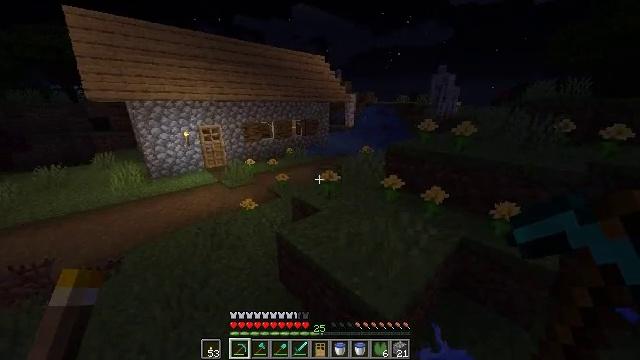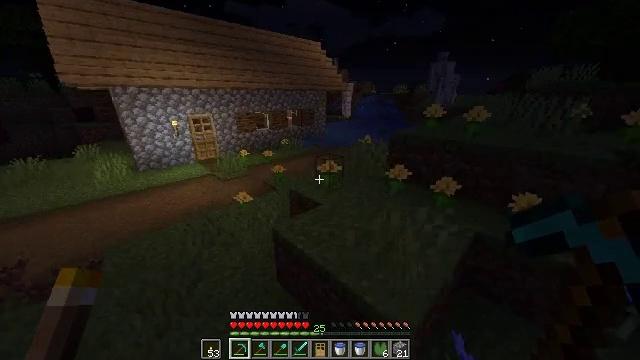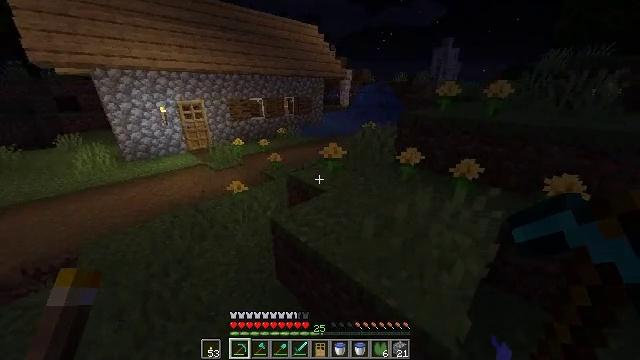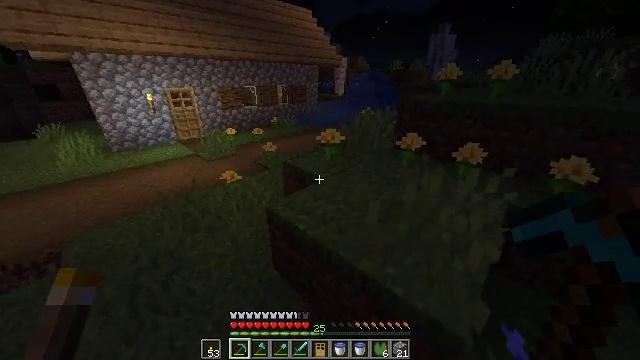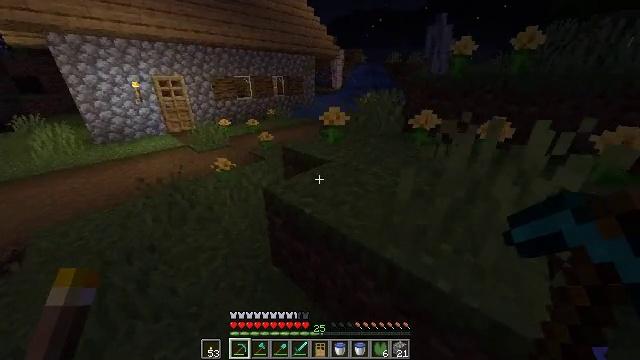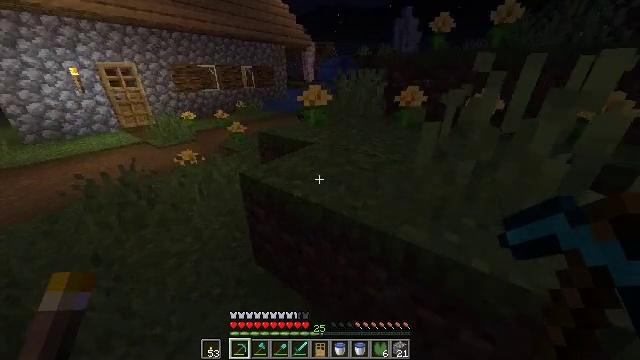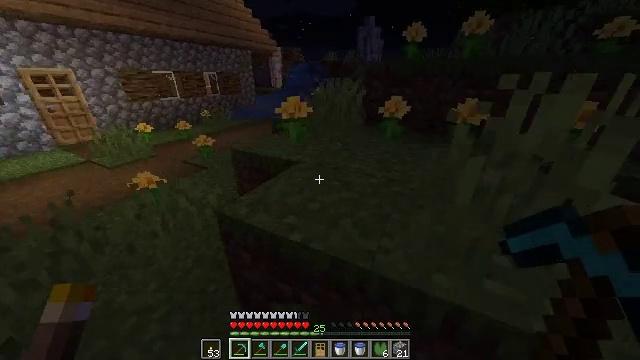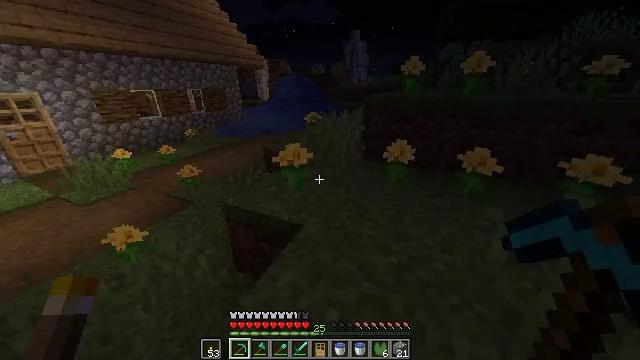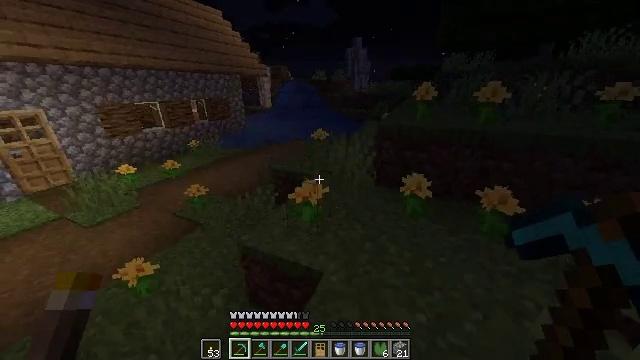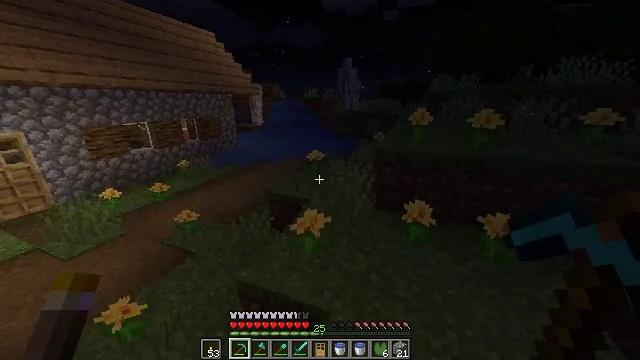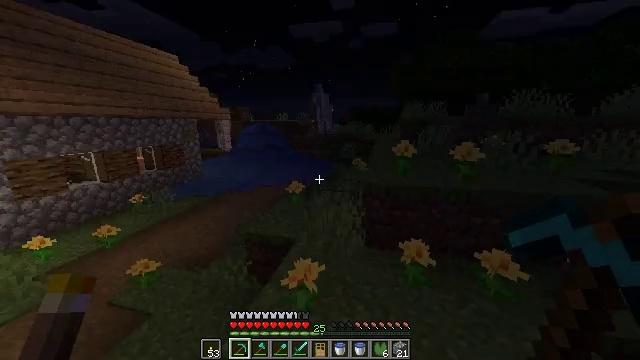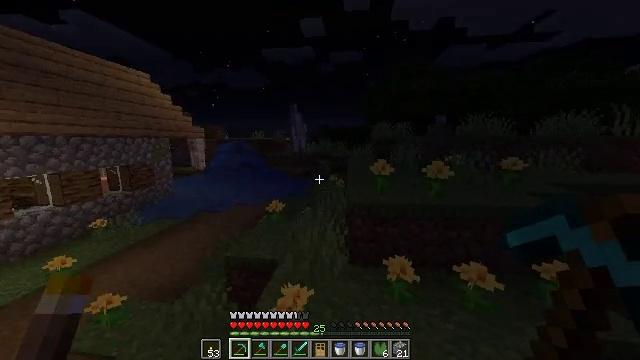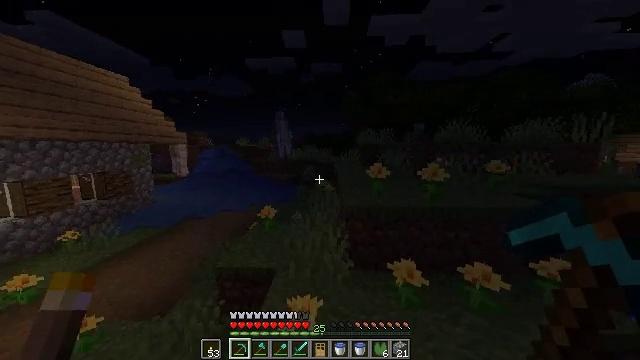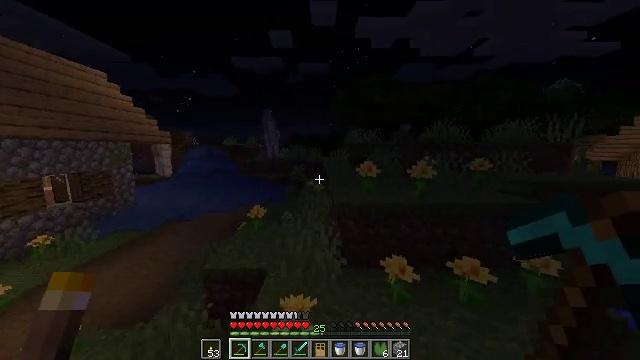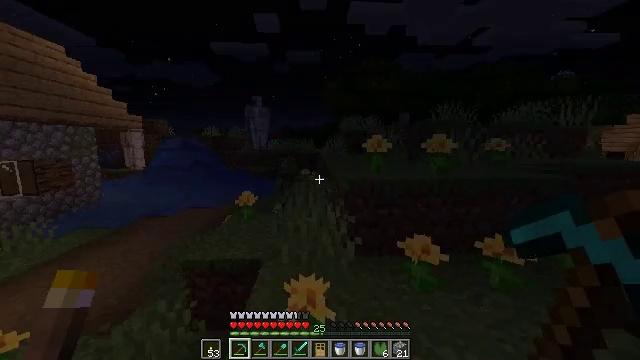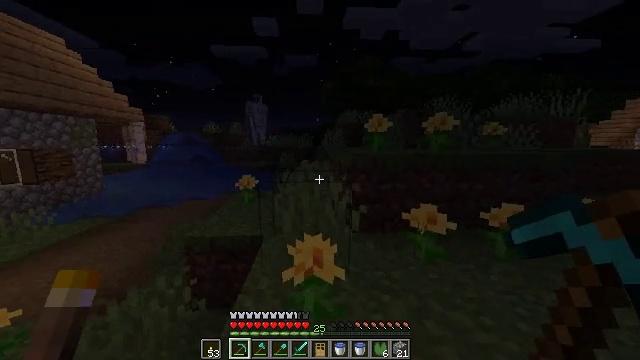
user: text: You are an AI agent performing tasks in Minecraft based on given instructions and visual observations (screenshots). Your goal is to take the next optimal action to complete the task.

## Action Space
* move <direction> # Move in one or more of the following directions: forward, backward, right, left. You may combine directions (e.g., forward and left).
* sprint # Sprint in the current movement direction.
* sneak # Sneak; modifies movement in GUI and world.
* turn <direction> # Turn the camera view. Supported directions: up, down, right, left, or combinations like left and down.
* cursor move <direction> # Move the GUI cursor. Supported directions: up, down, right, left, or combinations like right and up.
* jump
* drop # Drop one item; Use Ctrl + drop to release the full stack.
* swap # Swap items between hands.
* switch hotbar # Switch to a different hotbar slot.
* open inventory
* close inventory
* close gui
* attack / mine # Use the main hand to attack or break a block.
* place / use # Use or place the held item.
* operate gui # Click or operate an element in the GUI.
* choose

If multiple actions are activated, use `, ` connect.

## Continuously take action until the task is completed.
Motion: motion action
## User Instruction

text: Remove an oak door from the inventory.
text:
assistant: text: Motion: move forward and move left, sprint, turn right and down, jump
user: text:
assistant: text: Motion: move forward and move left, sprint, turn right and down, jump
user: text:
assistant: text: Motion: move forward and move left, sprint, turn right and down, jump
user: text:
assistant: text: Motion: move forward and move left, sprint, turn right, jump
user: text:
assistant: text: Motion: move forward and move left, sprint, turn right, jump
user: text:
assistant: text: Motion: move forward, sprint, turn right and up, jump
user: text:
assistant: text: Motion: move forward, sprint, turn right and up, jump
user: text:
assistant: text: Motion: move forward, sprint, jump
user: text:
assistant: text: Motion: move forward, sprint, turn right and up, jump
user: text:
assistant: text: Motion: move forward, sprint, turn right and up, jump
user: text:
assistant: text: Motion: move forward, sprint, turn right and up, jump
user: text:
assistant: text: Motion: move forward and move right, sprint, turn right and up, jump
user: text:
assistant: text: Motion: move forward and move right, sprint, turn right, jump
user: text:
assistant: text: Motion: move forward and move right, sprint, turn right, jump
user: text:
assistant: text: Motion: move forward and move right, sprint, jump
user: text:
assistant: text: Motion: move forward and move right, sprint, jump
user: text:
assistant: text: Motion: move forward, sprint, turn right, jump
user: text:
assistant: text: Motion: move forward, sprint, turn right and down, jump
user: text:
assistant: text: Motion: move forward, sprint, jump
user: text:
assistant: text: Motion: move forward, sprint, turn right, jump
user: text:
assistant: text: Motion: move forward, sprint, jump
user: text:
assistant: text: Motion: move forward, sprint, jump
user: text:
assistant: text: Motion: move forward, sprint, jump
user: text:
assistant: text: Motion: move forward, sprint, turn left, jump
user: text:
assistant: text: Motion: move forward, sprint, turn left, jump
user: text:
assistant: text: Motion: move forward, sprint, jump
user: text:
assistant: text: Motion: move forward, sprint, turn left, jump
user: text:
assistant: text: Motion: move forward, sprint, turn left and up, jump
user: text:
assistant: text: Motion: move forward, sprint, jump
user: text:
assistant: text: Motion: move forward, sprint, jump